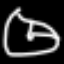
Label: clock